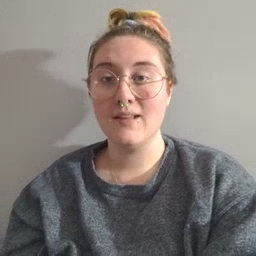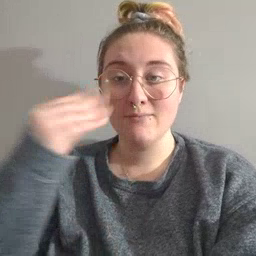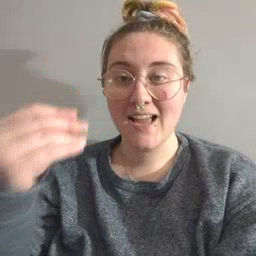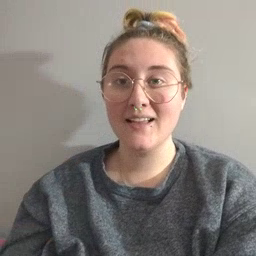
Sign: outside